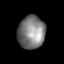
Tissue: prostate
Cell type: T cells
Senescence score: 0.7958
Nuclear area (px): 873
Mean DAPI intensity: 125.969